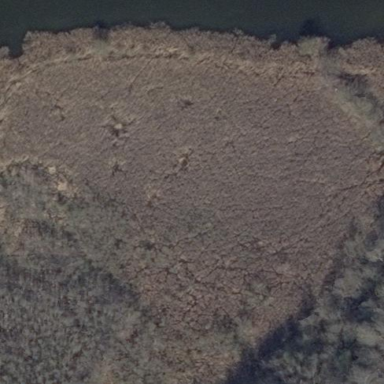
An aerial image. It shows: Reedbed in wetland area.